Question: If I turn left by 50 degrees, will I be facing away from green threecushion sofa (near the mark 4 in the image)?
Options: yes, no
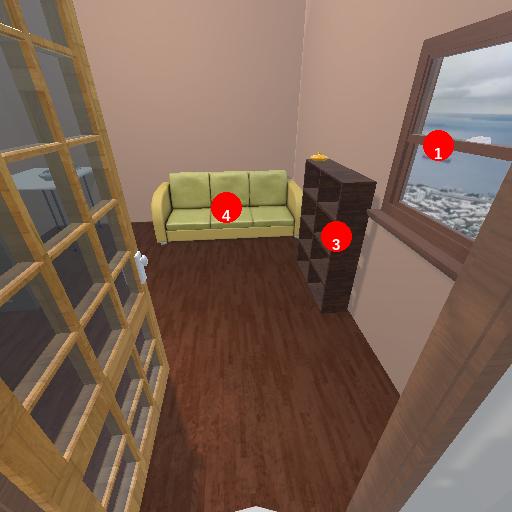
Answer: yes